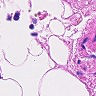
Metastatic tissue present: no